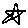
Label: star